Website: macys
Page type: cart
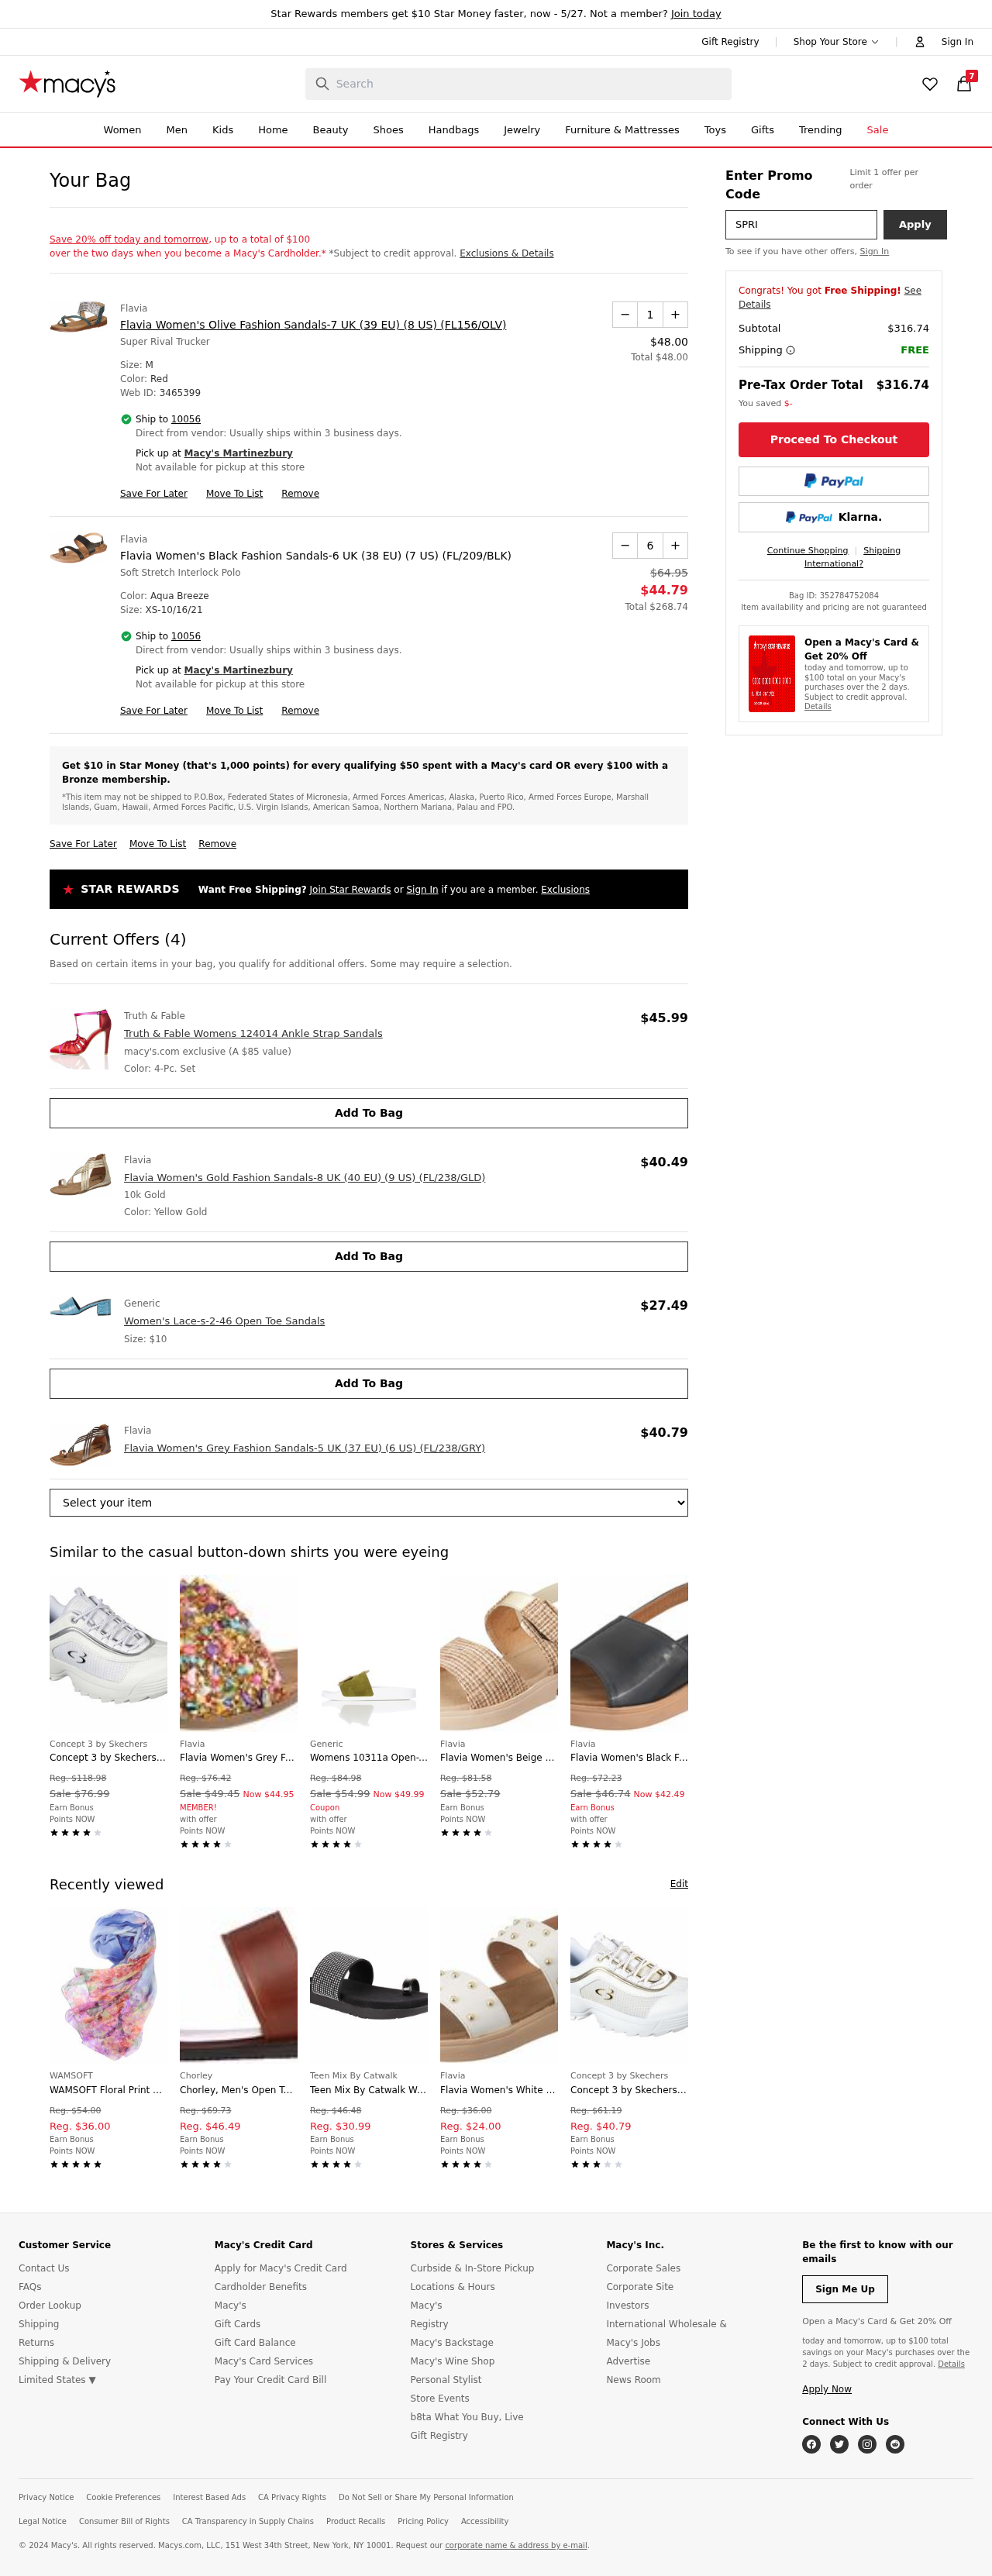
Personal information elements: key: PII_CITY
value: Martinezbury
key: PII_POSTCODE
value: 10056
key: PII_PROMO_CODE
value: SPRING86
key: PII_POSTCODE_FULL
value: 10056
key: PII_POSTCODE_NUMERIC
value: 10056
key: PII_CITY2
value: Martinezbury
Product elements: key: PRODUCT1_BRAND
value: Flavia
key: PRODUCT1_NAME
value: Flavia Women's Olive Fashion Sandals-7 UK (39 EU) (8 US) (FL156/OLV)
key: PRODUCT1_PRICE
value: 48
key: PRODUCT1_QUANTITY
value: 1
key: PRODUCT2_BRAND
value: Flavia
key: PRODUCT2_NAME
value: Flavia Women's Black Fashion Sandals-6 UK (38 EU) (7 US) (FL/209/BLK)
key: PRODUCT2_PRICE
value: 44.79
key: PRODUCT2_QUANTITY
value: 6
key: PRODUCT3_BRAND
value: Truth & Fable
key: PRODUCT3_NAME
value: Truth & Fable Womens 124014 Ankle Strap Sandals
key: PRODUCT3_PRICE
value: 45.99
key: PRODUCT4_BRAND
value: Flavia
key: PRODUCT4_NAME
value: Flavia Women's Gold Fashion Sandals-8 UK (40 EU) (9 US) (FL/238/GLD)
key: PRODUCT4_PRICE
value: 40.49
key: PRODUCT5_BRAND
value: Generic
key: PRODUCT5_NAME
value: Women's Lace-s-2-46 Open Toe Sandals
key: PRODUCT5_PRICE
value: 27.49
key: PRODUCT6_BRAND
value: Flavia
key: PRODUCT6_NAME
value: Flavia Women's Grey Fashion Sandals-5 UK (37 EU) (6 US) (FL/238/GRY)
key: PRODUCT6_PRICE
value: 40.79
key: PRODUCT1_TOTAL
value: Total $48.00
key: PRODUCT2_ORIGINAL_PRICE
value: $64.95
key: PRODUCT2_TOTAL
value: Total $268.74
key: PRODUCT7_BRAND
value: Concept 3 by Skechers
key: PRODUCT7_NAME
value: Concept 3 by Skechers Beyond Fresh Lace-up Fashion Sneaker, White/Silver, UK 7
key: PRODUCT7_ORIGINAL_PRICE
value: Reg. $118.98
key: PRODUCT7_SALE_PRICE
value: Sale $76.99
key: PRODUCT8_BRAND
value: Flavia
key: PRODUCT8_NAME
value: Flavia Women's Grey Fashion Sandals-4 UK (36 EU) (5 US) (FL/210/GRY)
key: PRODUCT8_ORIGINAL_PRICE
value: Reg. $76.42
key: PRODUCT8_SALE_PRICE
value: Sale $49.45
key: PRODUCT8_PRICE
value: Now $44.95
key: PRODUCT9_BRAND
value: Generic
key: PRODUCT9_NAME
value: Womens 10311a Open-Toe Sandals
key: PRODUCT9_ORIGINAL_PRICE
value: Reg. $84.98
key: PRODUCT9_SALE_PRICE
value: Sale $54.99
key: PRODUCT9_PRICE
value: Now $49.99
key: PRODUCT10_BRAND
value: Flavia
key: PRODUCT10_NAME
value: Flavia Women's Beige Fashion Sandals-5 UK (37 EU) (6 US) (FL123/BEG)
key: PRODUCT10_ORIGINAL_PRICE
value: Reg. $81.58
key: PRODUCT10_SALE_PRICE
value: Sale $52.79
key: PRODUCT11_BRAND
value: Flavia
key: PRODUCT11_NAME
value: Flavia Women's Black Fashion Sandals-6 UK (38 EU) (7 US) (FL/229/BLK)
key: PRODUCT11_ORIGINAL_PRICE
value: Reg. $72.23
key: PRODUCT11_SALE_PRICE
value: Sale $46.74
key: PRODUCT11_PRICE
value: Now $42.49
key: PRODUCT12_BRAND
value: WAMSOFT
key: PRODUCT12_NAME
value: WAMSOFT Floral Print Shawl Wrap, Womens Colorful Spring Fashion Scarf Chiffon Dress Wraps Sheer Ligh
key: PRODUCT12_ORIGINAL_PRICE
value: Reg. $54.00
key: PRODUCT12_PRICE
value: Reg. $36.00
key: PRODUCT13_BRAND
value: Chorley
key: PRODUCT13_NAME
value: Chorley, Men's Open Toe Sandals
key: PRODUCT13_ORIGINAL_PRICE
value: Reg. $69.73
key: PRODUCT13_PRICE
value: Reg. $46.49
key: PRODUCT14_BRAND
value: Teen Mix By Catwalk
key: PRODUCT14_NAME
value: Teen Mix By Catwalk Women's Black Fashion Slippers-5 UK (37 EU) (7 US) (TM4259C_A)
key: PRODUCT14_ORIGINAL_PRICE
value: Reg. $46.48
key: PRODUCT14_PRICE
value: Reg. $30.99
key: PRODUCT15_BRAND
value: Flavia
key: PRODUCT15_NAME
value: Flavia Women's White Fashion Sandals-5 UK (37 EU) (6 US) (FL/230/WHT)
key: PRODUCT15_ORIGINAL_PRICE
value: Reg. $36.00
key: PRODUCT15_PRICE
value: Reg. $24.00
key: PRODUCT16_BRAND
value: Concept 3 by Skechers
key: PRODUCT16_NAME
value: Concept 3 by Skechers Beyond Fresh Lace-up Fashion Sneaker, White/Gold, 4.5 UK
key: PRODUCT16_ORIGINAL_PRICE
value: Reg. $61.19
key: PRODUCT16_PRICE
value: Reg. $40.79
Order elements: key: ORDER_NUM_ITEMS
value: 7
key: ORDER_SUBTOTAL
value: $316.74
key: ORDER_SUBTOTAL2
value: $316.74
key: ORDER_ID
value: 352784752084
Search elements: key: HEADER_SEARCH
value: Search